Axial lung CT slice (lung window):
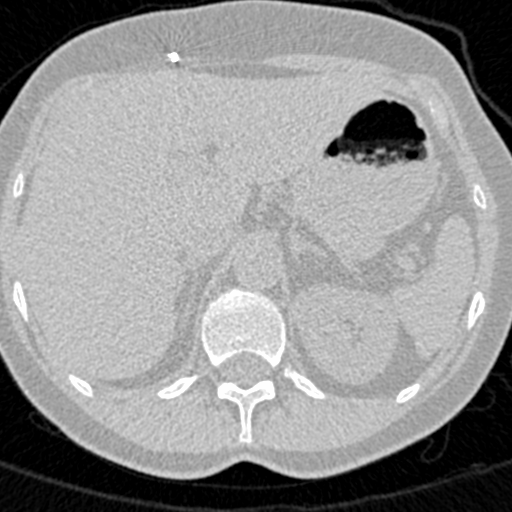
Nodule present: no